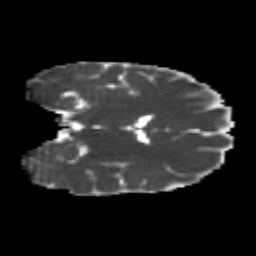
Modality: MD
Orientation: coronal
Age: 24
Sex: female
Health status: healthy
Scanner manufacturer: philips
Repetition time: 7.476 s
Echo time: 0.08753 s